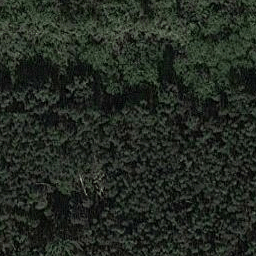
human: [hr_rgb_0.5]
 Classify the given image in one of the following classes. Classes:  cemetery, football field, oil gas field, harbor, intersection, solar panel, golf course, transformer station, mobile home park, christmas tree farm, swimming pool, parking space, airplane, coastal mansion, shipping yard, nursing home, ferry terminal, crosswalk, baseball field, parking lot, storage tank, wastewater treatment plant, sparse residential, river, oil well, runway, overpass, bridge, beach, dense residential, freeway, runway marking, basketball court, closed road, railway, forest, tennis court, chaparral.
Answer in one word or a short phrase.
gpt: forest